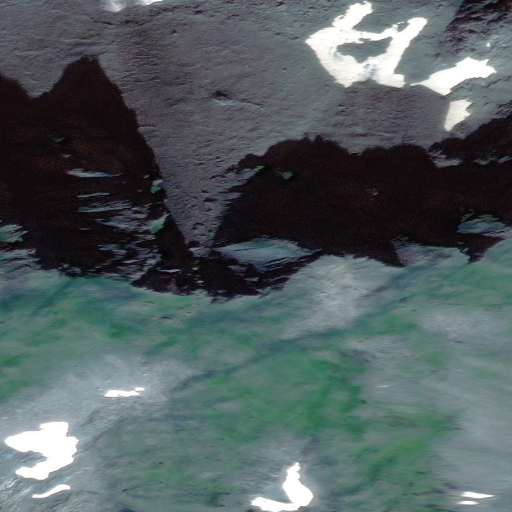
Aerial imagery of mountain in Alaska named Jackpot Peak containing only unknown